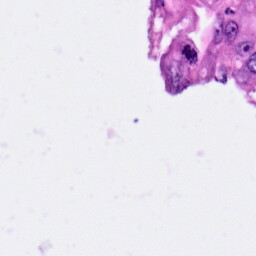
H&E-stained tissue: Pancreatic